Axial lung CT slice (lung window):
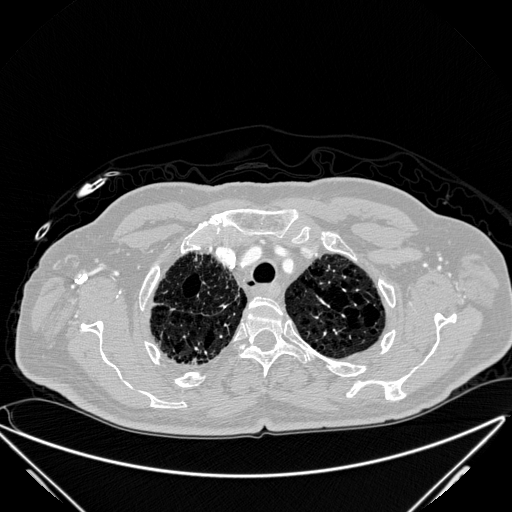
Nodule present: no